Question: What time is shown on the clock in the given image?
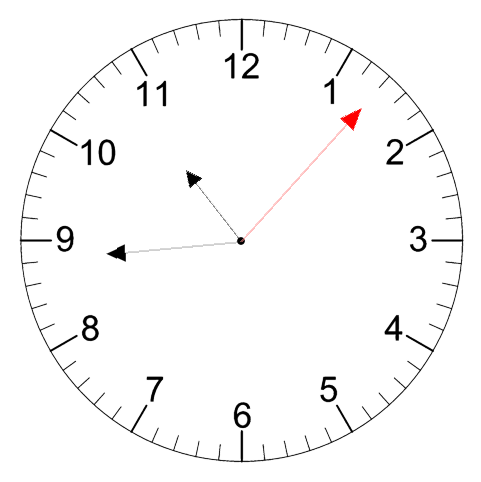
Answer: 10:44:07